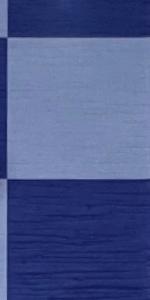
Label: Empty